Question: Okay so for an internship project i'm making a Journal with streamwriters and streamreaders.
I have to to where you can create an account with a name, Username, and Password. I also have it to where it creates a txt file in that persons name when you create the account. Now, they login and it brings them to the journal page. The Journal Page for the most part has a Date for your journal Entry, the title of the journal and the journal entry text itself.
The problem that I am having is that when you click the button to create/edit a journal entry, it goes through a sub routine that checks if that journal exists (Meaning that there is already one for that date) or not. If it doesn't exist, then it should create a new one at the bottom of the text file. If it does exist then it should edit the lines in which that journal are stationed in the text file.
Code:
'''
Private Sub CreateBtn_Click(sender As System.Object, e As System.EventArgs) Handles CreateBtn.Click
Errors = ""
Dim TempCounter As Integer = 0
If TitleTxt.Text = "" Then
Errors = "You must enter a title." & vbCrLf
End If
If JournalTextRtxt.Text = "" Then
Errors &= "You must enter an entry for the journal."
End If
If Errors <> "" Then
MessageBox.Show("There's an error in creating/editing your journal." & vbCrLf & "Error(s):" & vbCrLf & Errors, "Error", MessageBoxButtons.OK, MessageBoxIcon.Error)
Else
JournalDate = DateTimePicker1.Value
JournalTitle = TitleTxt.Text
JournalText = JournalTextRtxt.Text
arrJournalEntries(TempCounter).TheDate = JournalDate
arrJournalEntries(TempCounter).Title = JournalTitle
arrJournalEntries(TempCounter).JournalEntry = JournalText
CheckAndWrite()
End If
End Sub
Private Sub CheckAndWrite()
Dim Reader As New StreamReader(MyName & ".txt", False)
Dim Sline As String = Reader.ReadLine
Counter = 0
Do Until (Sline Is Nothing) 'Perform the code until the line in the text file is blank
If Not Sline Is Nothing Then 'If the line in the text file is NOT blank then
For i As Integer = 1 To 3
Select Case i
Case 1
arrJournalEntries(Counter).TheDate = Sline
Sline = Reader.ReadLine
Case 2
arrJournalEntries(Counter).Title = Sline
Sline = Reader.ReadLine
Case 3
arrJournalEntries(Counter).JournalEntry = Sline
Sline = Reader.ReadLine
End Select
Next
End If
JournalDate = arrJournalEntries(Counter).TheDate
Time = DateTimePicker1.Value
MsgBox("Journal Date = " & JournalDate & vbCrLf & "Today's Date = " & Time)
If Time = JournalDate Then
JournalFound = True
Else
Counter += 1
JournalFound = False
End If
Loop
Reader.Close()
Try
If Sline Is Nothing Or JournalFound = False Then
MsgBox("Your journal is now going to be created.")
JournalDate = DateTimePicker1.Value
JournalTitle = TitleTxt.Text
JournalText = JournalTextRtxt.Text
arrJournalEntries(Counter).TheDate = JournalDate
arrJournalEntries(Counter).Title = JournalTitle
arrJournalEntries(Counter).JournalEntry = JournalText
Dim Writer As New StreamWriter(MyName & ".txt", True)
Do Until (arrJournalEntries(Counter).TheDate = Nothing)
Writer.WriteLine(arrJournalEntries(Counter).TheDate)
Writer.WriteLine(arrJournalEntries(Counter).Title)
Writer.WriteLine(arrJournalEntries(Counter).JournalEntry)
Counter += 1
Loop
Writer.Close()
End If
If JournalFound = True Then
MsgBox("Your journal is now going to be edited.")
JournalDate = DateTimePicker1.Value
JournalTitle = TitleTxt.Text
JournalText = JournalTextRtxt.Text
arrJournalEntries(Counter).TheDate = JournalDate
arrJournalEntries(Counter).Title = JournalTitle
arrJournalEntries(Counter).JournalEntry = JournalText
Dim Writer As New StreamWriter(MyName & ".txt", True)
Do Until (arrJournalEntries(Counter).TheDate = Nothing)
Writer.WriteLine(arrJournalEntries(Counter).TheDate)
Writer.WriteLine(arrJournalEntries(Counter).Title)
Writer.WriteLine(arrJournalEntries(Counter).JournalEntry)
Counter += 1
Loop
Writer.Close()
End If
Catch ex As Exception
MessageBox.Show("An error has occured" & vbCrLf & vbCrLf & "Original Error:" & vbCrLf & ex.ToString)
End Try
End Sub'
'''
The problem that's occuring is that it's not only writing in the first time wrong. When it's supposed to say it's going to edit, it doesn't, it just says creating. But it just adds on to the file. After pressing the button 3 times with the current date. and the Title being "Test title", and the journal entry text being "Test text". This is what occured.

It should just be
7/10/2012 3:52:08 PM
Test title
Test text
7/10/2012 3:52:08 PM
Test title
Test text
the whole way through. but of course if it's the same date then it just overwrites it. So can anybody please help me?
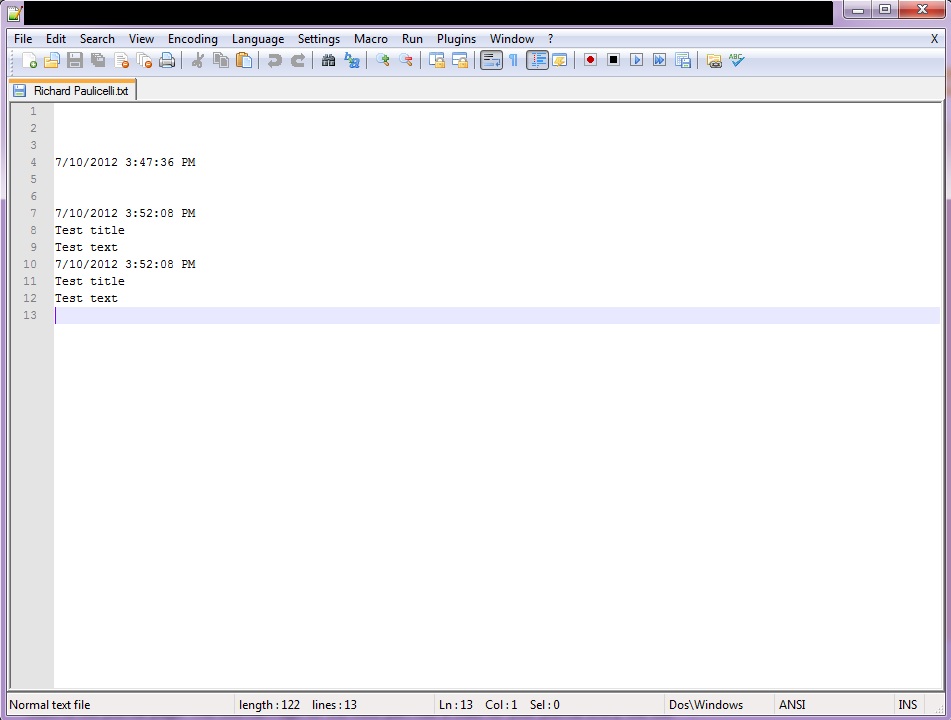
Answer: You are only filtering your array by the date, so it looks like you have an object with a date but no title or text:
'''
Do Until (arrJournalEntries(Counter).TheDate = Nothing)
'''
The "quick" fix:
'''
Do Until (arrJournalEntries(Counter).TheDate = Nothing)
If arrJournalEntries(Counter).Title <> String.Empty Then
Writer.WriteLine(arrJournalEntries(Counter).TheDate)
Writer.WriteLine(arrJournalEntries(Counter).Title)
Writer.WriteLine(arrJournalEntries(Counter).JournalEntry)
End If
Counter += 1
Loop
'''
Do consider getting rid of the array and using a 'List(of JournalEntry)' instead. Your code looks difficult to maintain in its current state.